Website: home-depot
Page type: payment
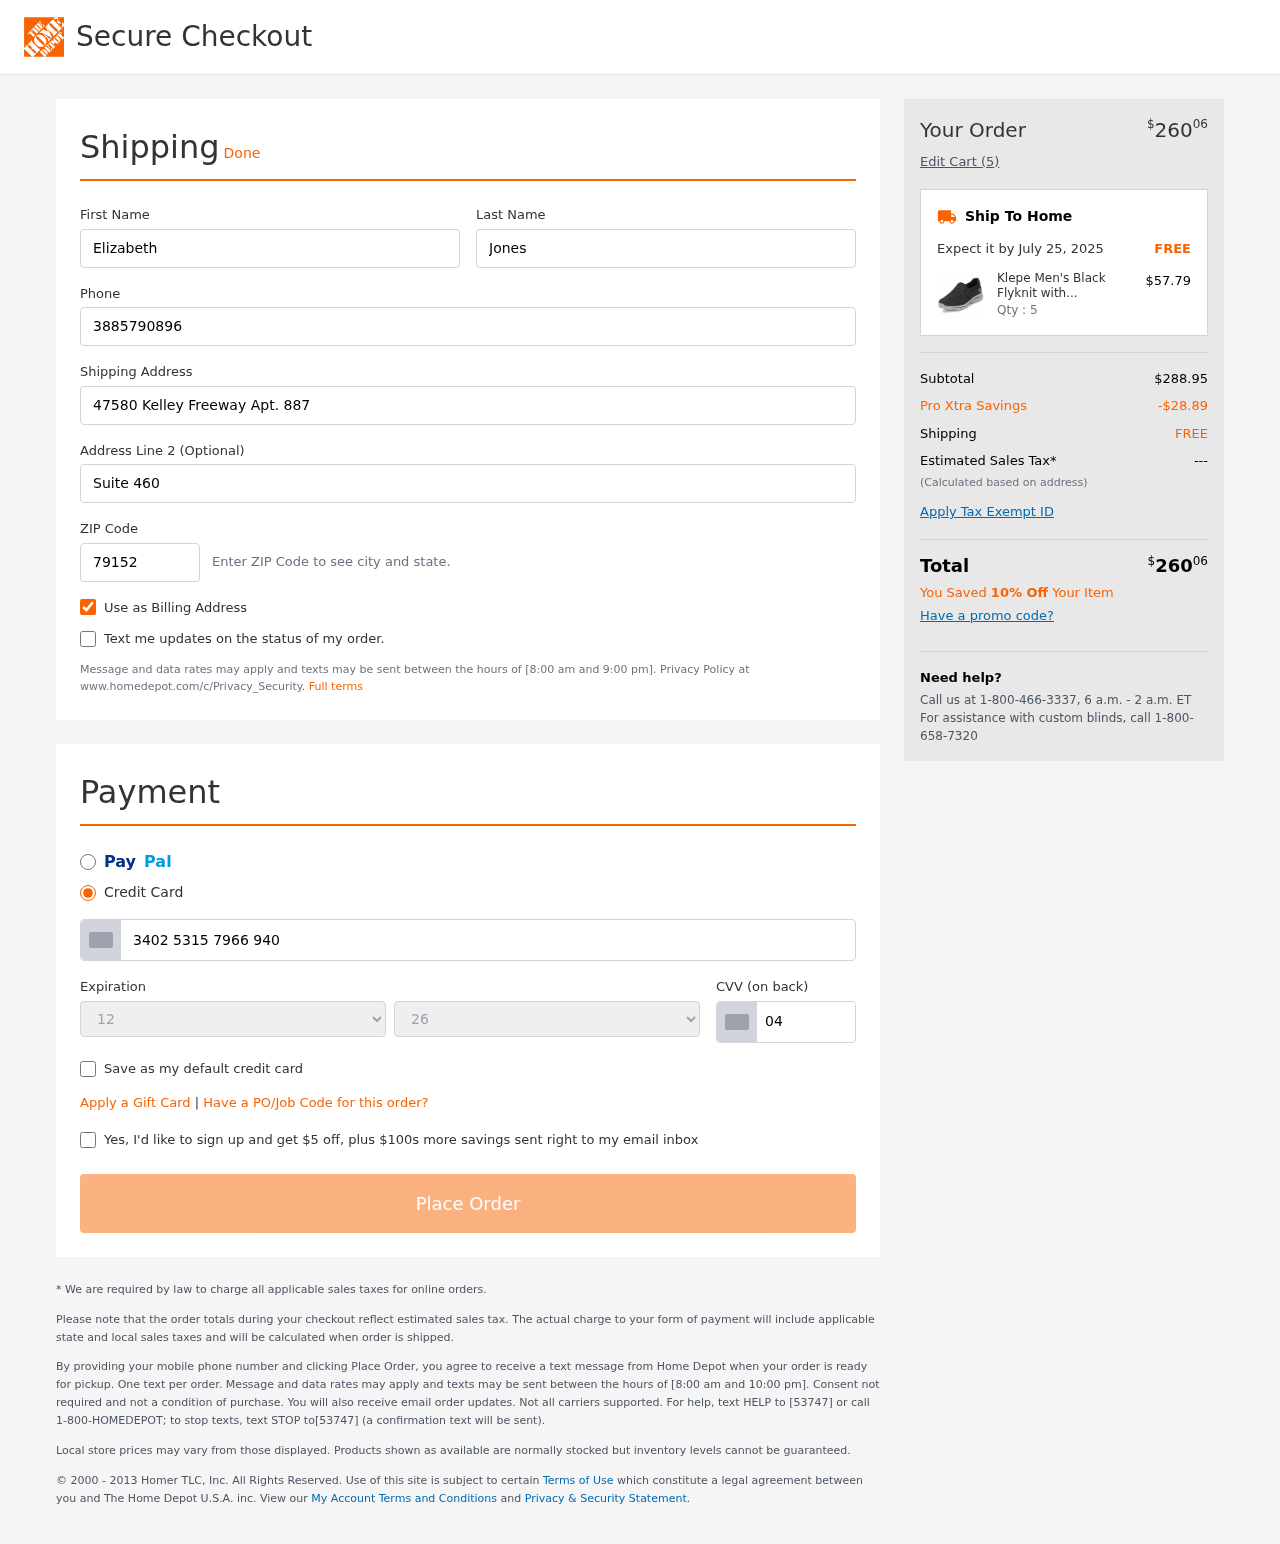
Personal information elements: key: PII_CARD_CVV
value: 0432
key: PII_CARD_EXPIRY_MONTH
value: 12
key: PII_CARD_EXPIRY_YEAR
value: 26
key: PII_CARD_NUMBER
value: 3402 5315 7966 940
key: PII_FIRSTNAME
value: Elizabeth
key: PII_LASTNAME
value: Jones
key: PII_PHONE
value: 3885790896
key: PII_POSTCODE
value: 79152
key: PII_STREET
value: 47580 Kelley Freeway Apt. 887
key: PII_STREET2
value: Suite 460
Product elements: key: PRODUCT1_NAME
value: Klepe Men's Black Flyknit with Memory Foam Running Shoes-7 UK (41 EU) (8 US) (M133/BLK)
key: PRODUCT1_PRICE
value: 57.79
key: PRODUCT1_QUANTITY
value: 5
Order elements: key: ORDER_TOTAL
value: $26006
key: ORDER_NUM_ITEMS
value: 5
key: ORDER_DELIVERY_DATE
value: July 25, 2025
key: ORDER_SUBTOTAL
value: $288.95
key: ORDER_DISCOUNT
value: -$28.89
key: ORDER_SHIPPING_COST
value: FREE